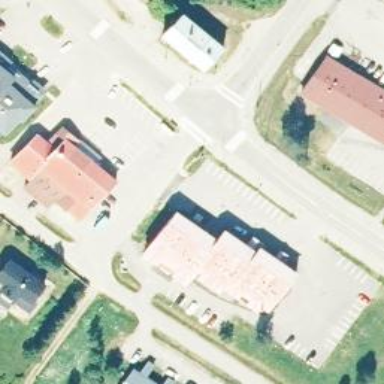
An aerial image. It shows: Convenience shop.